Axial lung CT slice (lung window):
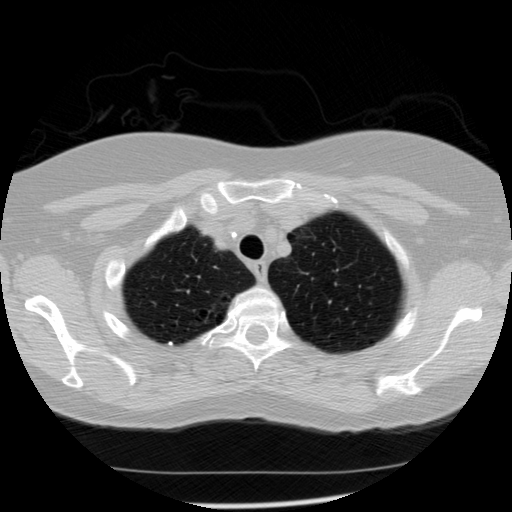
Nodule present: no